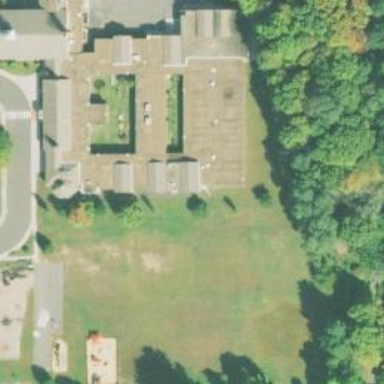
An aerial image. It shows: School.